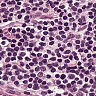
Metastatic tissue present: no